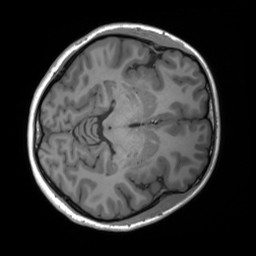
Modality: T1w
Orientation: axial
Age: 25
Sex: female
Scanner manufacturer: siemens
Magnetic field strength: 3 T
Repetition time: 1.8 s
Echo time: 0.00241 s